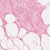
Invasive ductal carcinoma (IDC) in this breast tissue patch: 0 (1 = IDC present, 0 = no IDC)